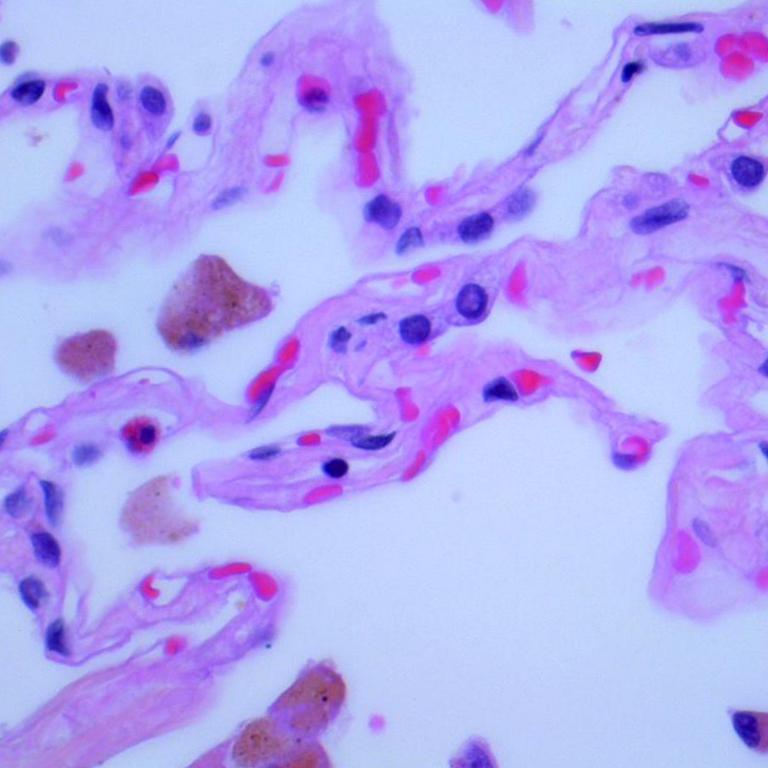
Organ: lung
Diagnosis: benign